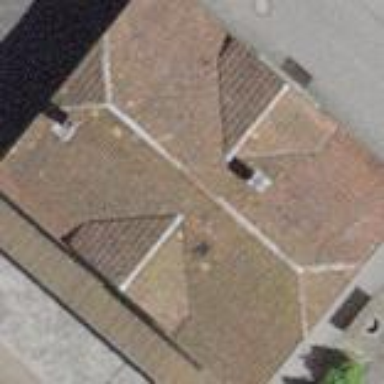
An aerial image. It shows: Train station building with half-hipped roof shape.